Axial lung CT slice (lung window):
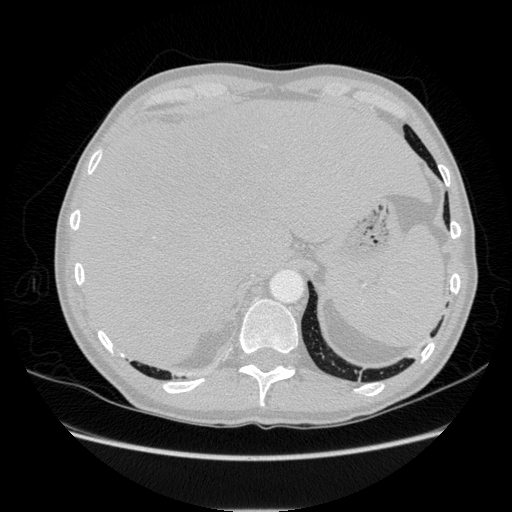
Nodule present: no